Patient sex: M
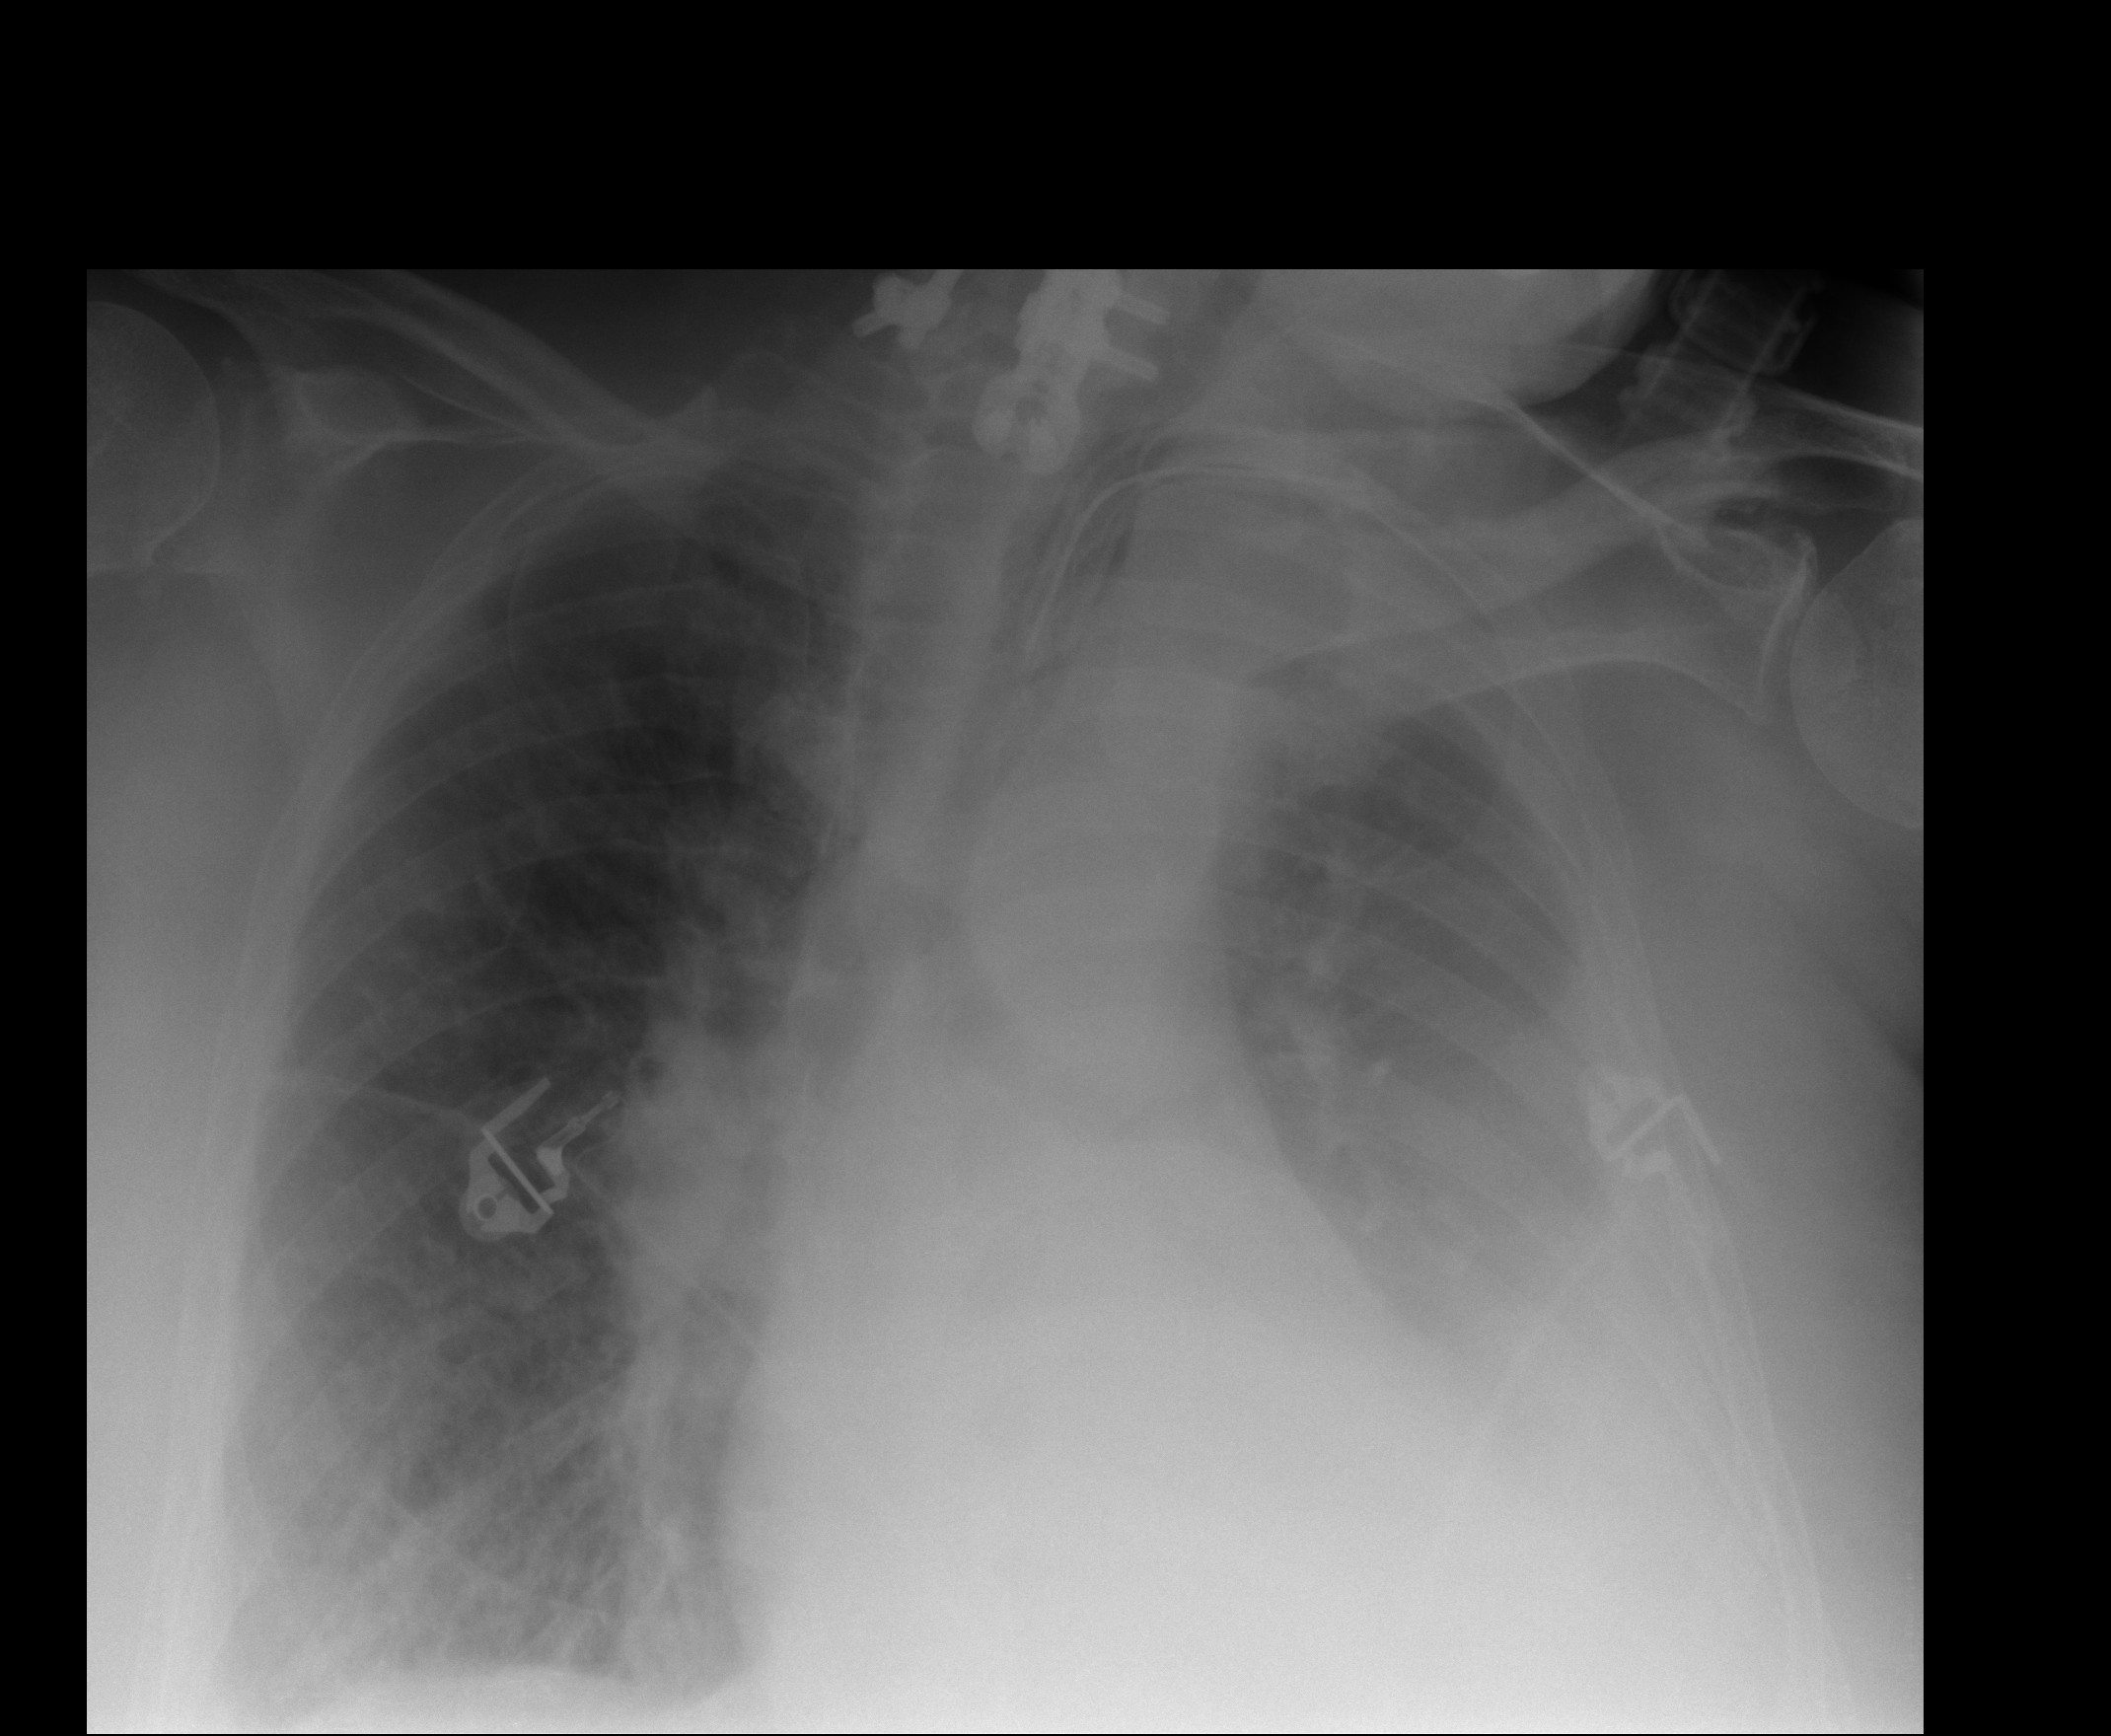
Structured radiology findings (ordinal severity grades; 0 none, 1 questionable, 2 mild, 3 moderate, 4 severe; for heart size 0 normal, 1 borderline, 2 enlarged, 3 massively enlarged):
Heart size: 1
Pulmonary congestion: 2
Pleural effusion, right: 2
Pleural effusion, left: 3
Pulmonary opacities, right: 0
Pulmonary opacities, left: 0
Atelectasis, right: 2
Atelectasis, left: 3